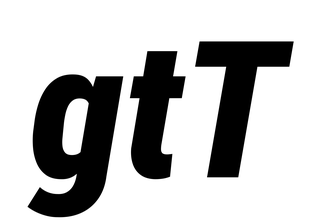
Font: Roboto-Italic_Condensed_Black_Italic